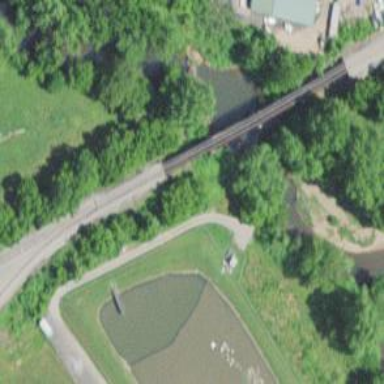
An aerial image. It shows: Bridge over railway line.